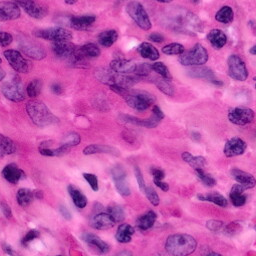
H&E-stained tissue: Pancreatic